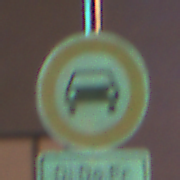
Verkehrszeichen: VerbotKraftwagen
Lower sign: ZeitangabenMitBeschraenkungAufWochentage3
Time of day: Night
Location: Outdoor (Urban)
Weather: PartlyCloudy
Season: NotSpecified
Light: Artificial